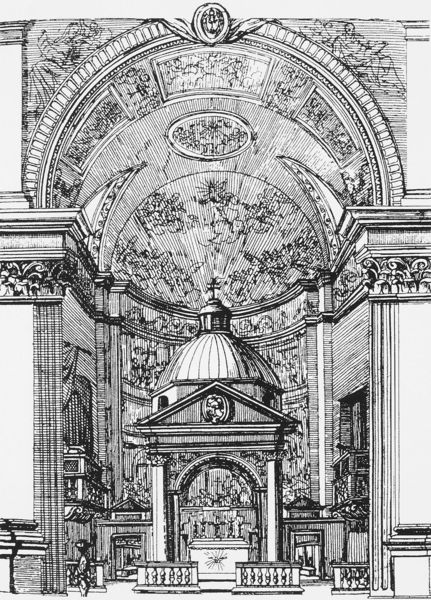
Titel: Inneres von Santo Spirito in Sassia
Künstler: Pietro Saulnier
Schlagwörter: dunkel, kämpfer, schatten, weiß, hell, licht, schwarz, skizze, säulen, zeichnung, muster, architektur, barock, sockel, kirche, decke, innen, bogen, mauer, grafik, kuppel, ornamente, verzierung, geländer, bögen, nische, gewölbe, antike, kreuz, entwurf, altar, portal, wappen, schnörkel, orgel, kanzel, apsis, struktur, kapelle, baldachin, plan, fresko, prunk, olan, vierung, sarkophag, kuppeldach, ziborium, freso, baldaching, grabmäler, gebaeude